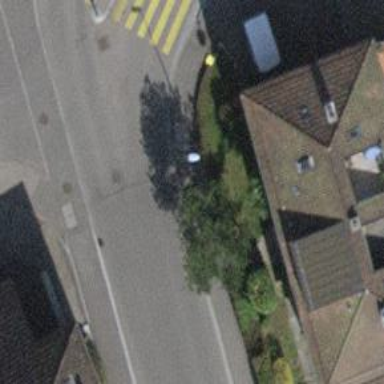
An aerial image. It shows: Sidewalk along the footway.